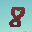
Label: 8